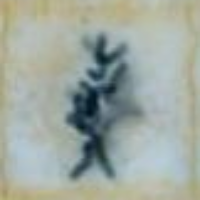
Label: metaphase